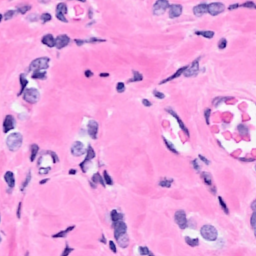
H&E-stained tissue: Breast